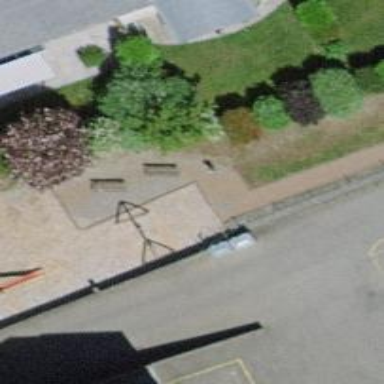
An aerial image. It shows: Playground with swings.